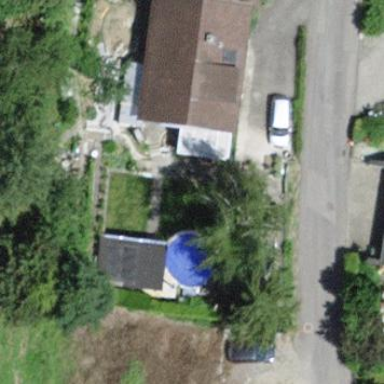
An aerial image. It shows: Simple house.